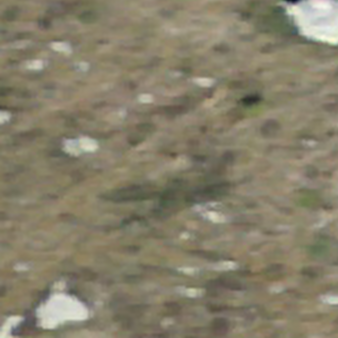
Label: other